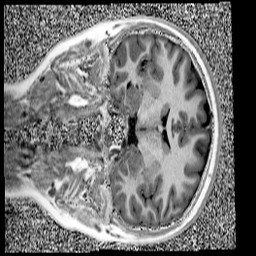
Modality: UNIT1
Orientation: coronal
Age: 11
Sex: female
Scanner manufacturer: siemens
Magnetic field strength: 3 T
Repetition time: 4 s
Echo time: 0.00303 s